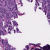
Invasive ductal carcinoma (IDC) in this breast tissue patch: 1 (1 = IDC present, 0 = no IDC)